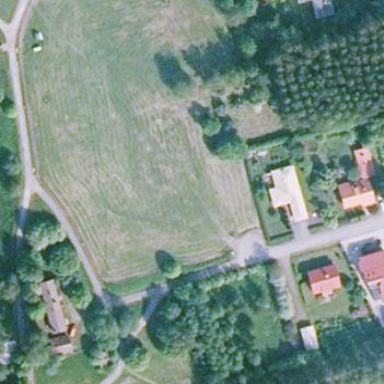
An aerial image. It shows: Grassy equestrian pitch for leisure land activities.